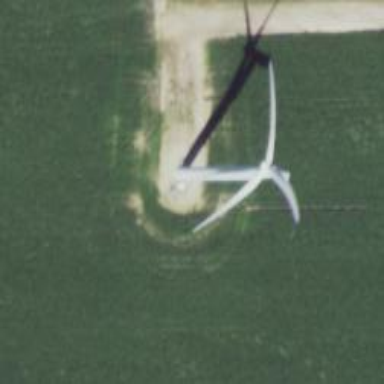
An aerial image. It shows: Wind turbine generator that utilizes wind as its source for generating electricity. It is of the horizontal axis type.